Interaction volume radius: 5 \u00c5
Interaction volume height: 15 \u00c5
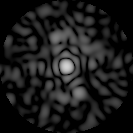
Disorder parameter: 0.8493